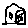
Label: car